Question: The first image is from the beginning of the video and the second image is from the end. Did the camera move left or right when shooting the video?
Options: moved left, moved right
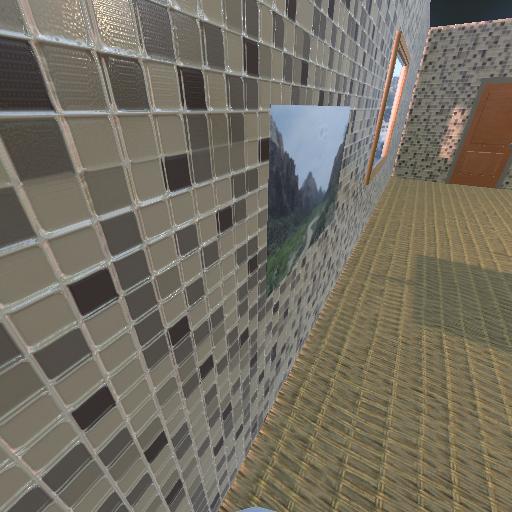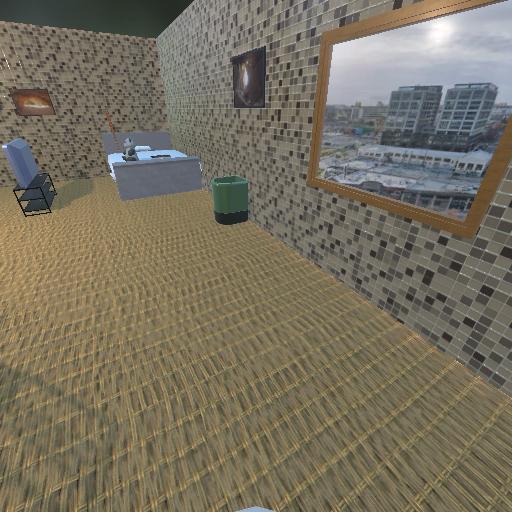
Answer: moved left